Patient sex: F
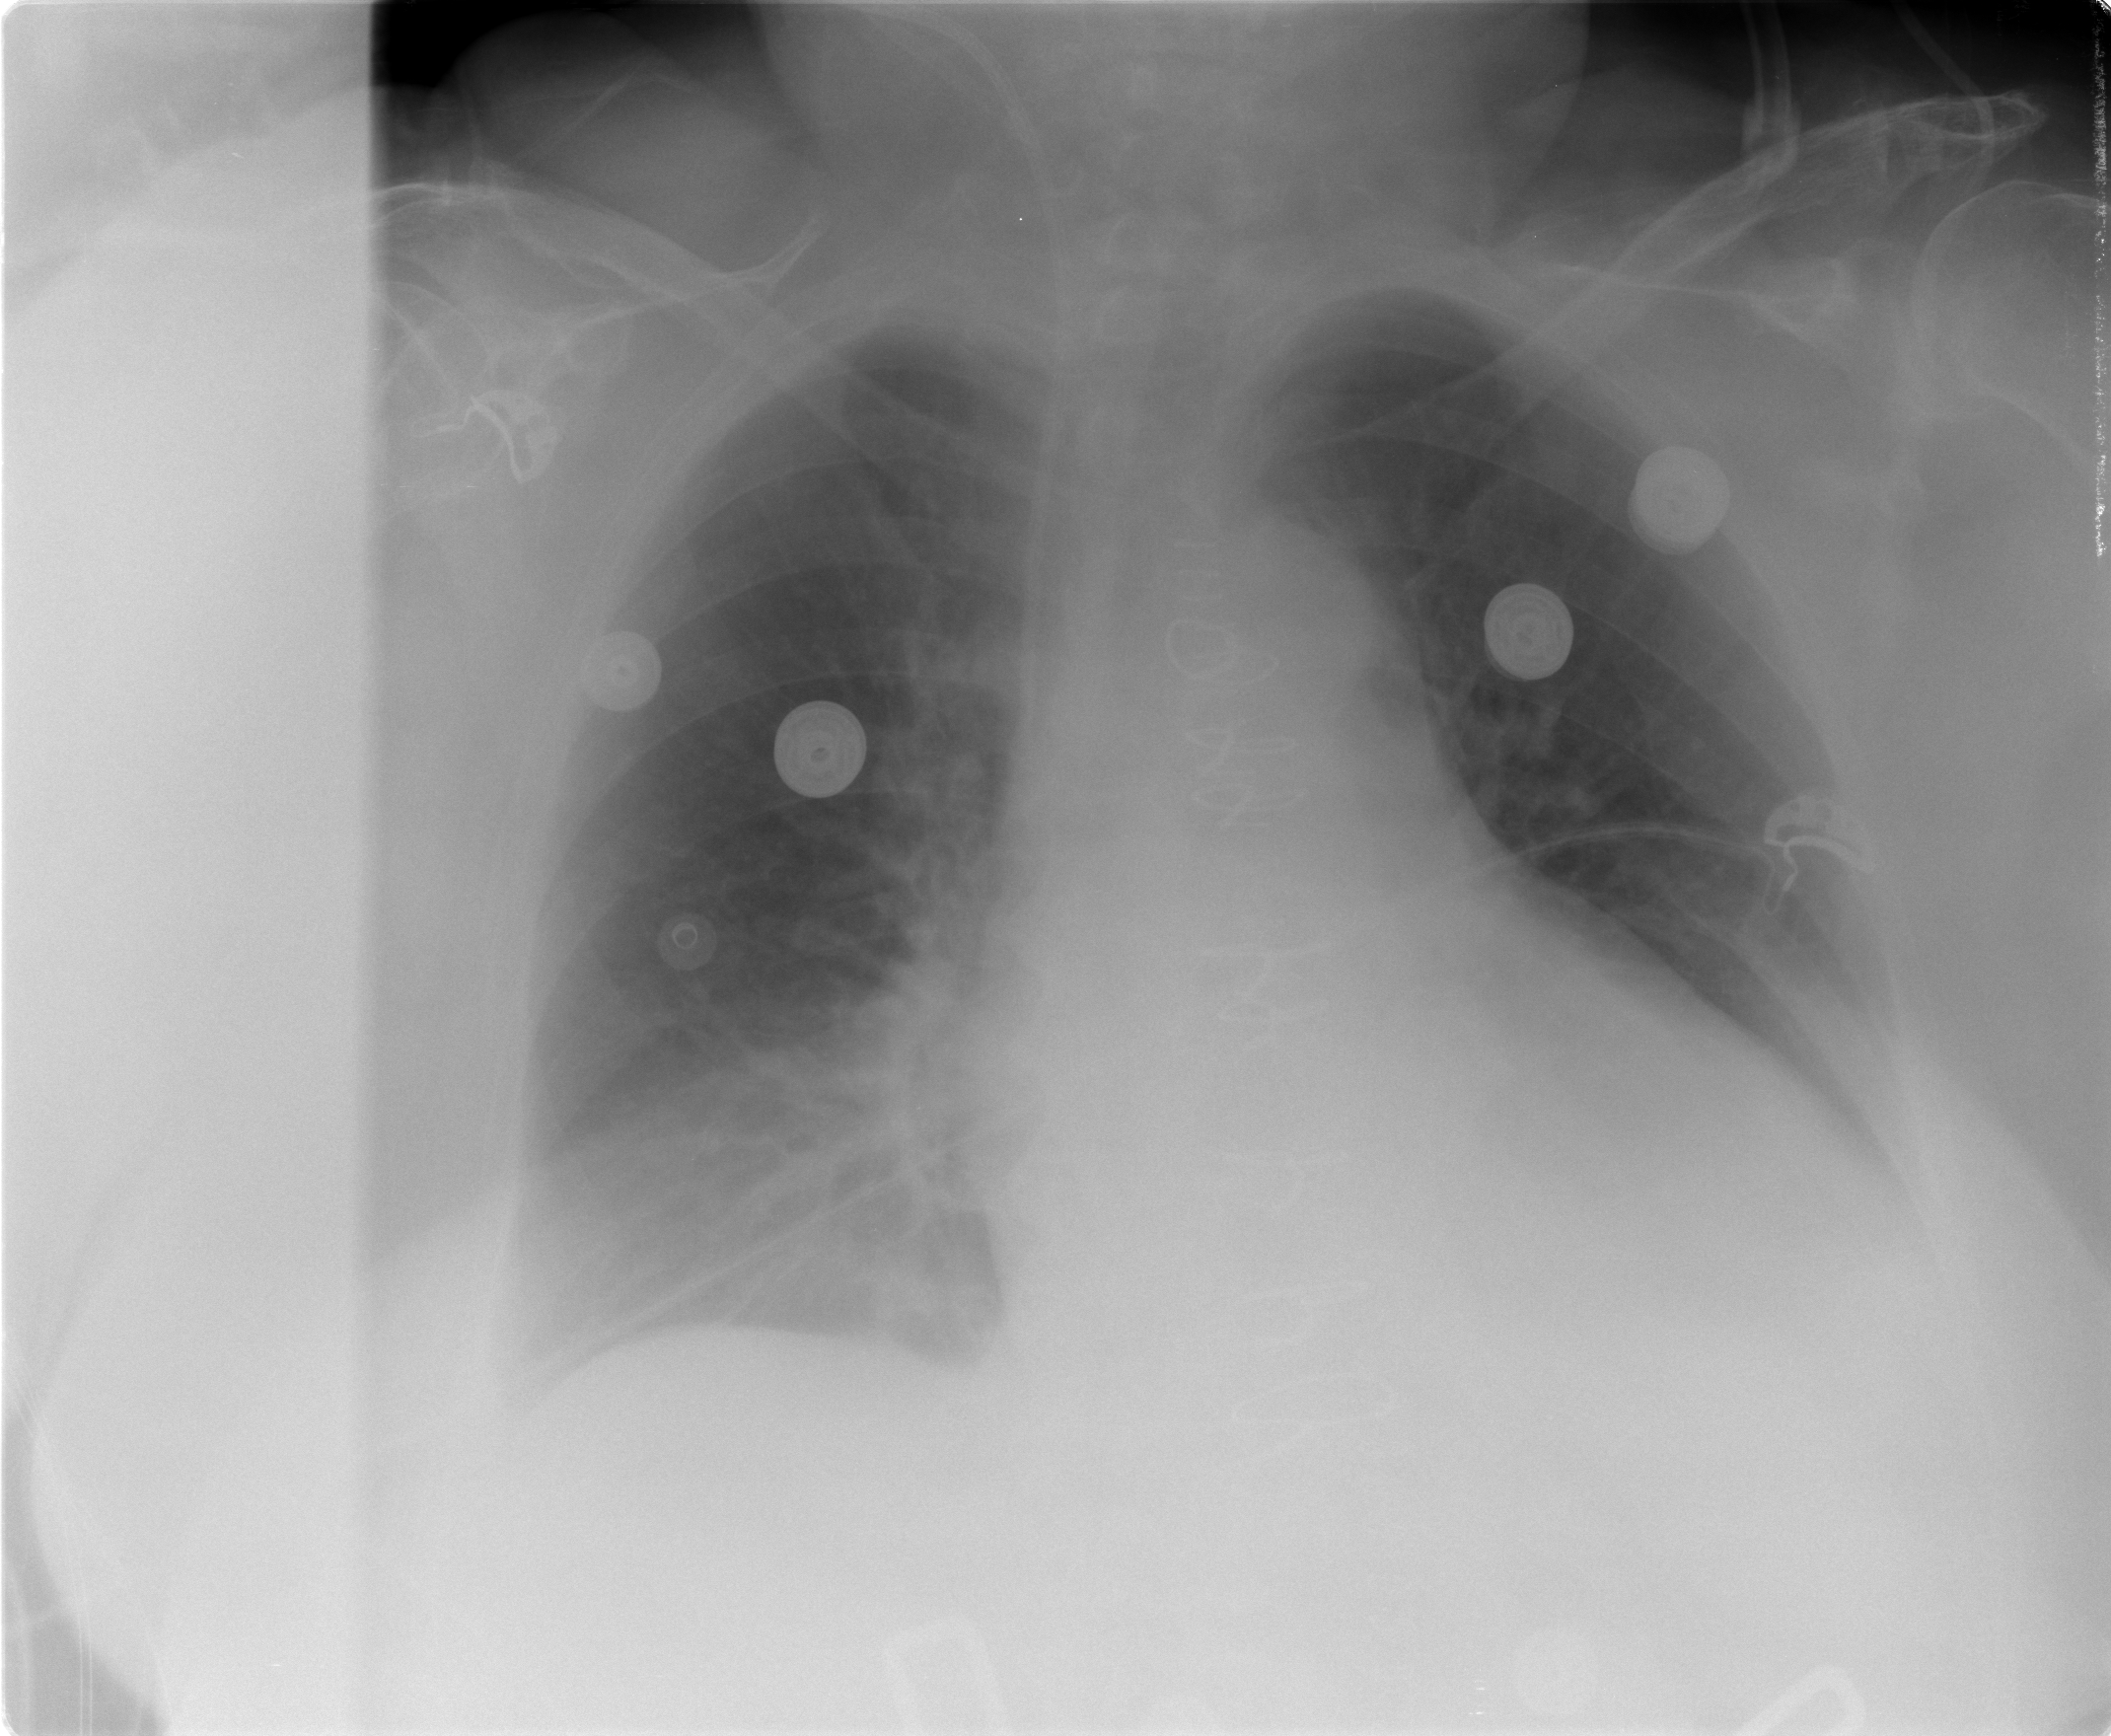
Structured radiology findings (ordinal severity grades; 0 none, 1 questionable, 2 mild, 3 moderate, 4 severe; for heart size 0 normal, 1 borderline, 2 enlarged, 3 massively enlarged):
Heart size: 1
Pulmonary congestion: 2
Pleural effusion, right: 0
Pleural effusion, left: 2
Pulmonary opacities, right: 1
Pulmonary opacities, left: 0
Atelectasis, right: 2
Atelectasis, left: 2